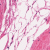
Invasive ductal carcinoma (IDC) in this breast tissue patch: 0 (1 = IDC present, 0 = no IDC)